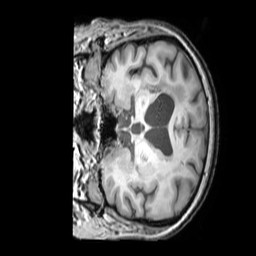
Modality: T1w
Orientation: coronal
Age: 59
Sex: female
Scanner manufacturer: philips
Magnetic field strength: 3 T
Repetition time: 0.009868 s
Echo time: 0.004592 s